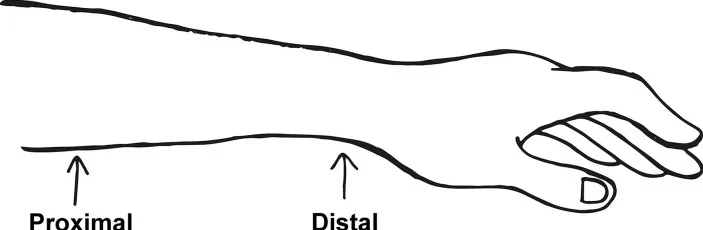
Diagram showing the level of forearm amputation as well as the levels at which the proximal and distal nerve samples were taken. Original biopsies were 3 cm long, which were further dissected during sample processing, fixation, and embedding for electron microscopy.
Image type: radiology (x_ray)